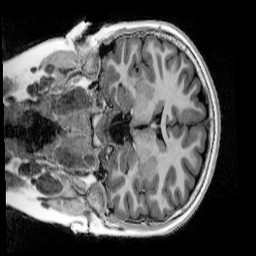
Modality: UNIT1_denoised
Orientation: coronal
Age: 10
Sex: female
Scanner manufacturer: siemens
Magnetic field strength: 3 T
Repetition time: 4 s
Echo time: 0.00303 s